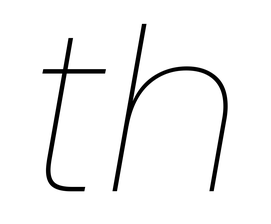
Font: Poppins-ThinItalic